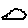
Label: cloud